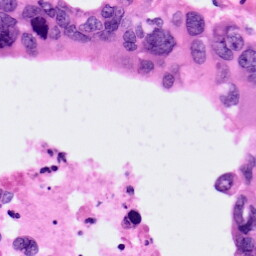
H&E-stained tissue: Pancreatic